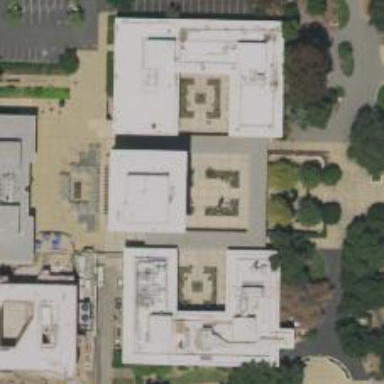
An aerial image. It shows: College building.